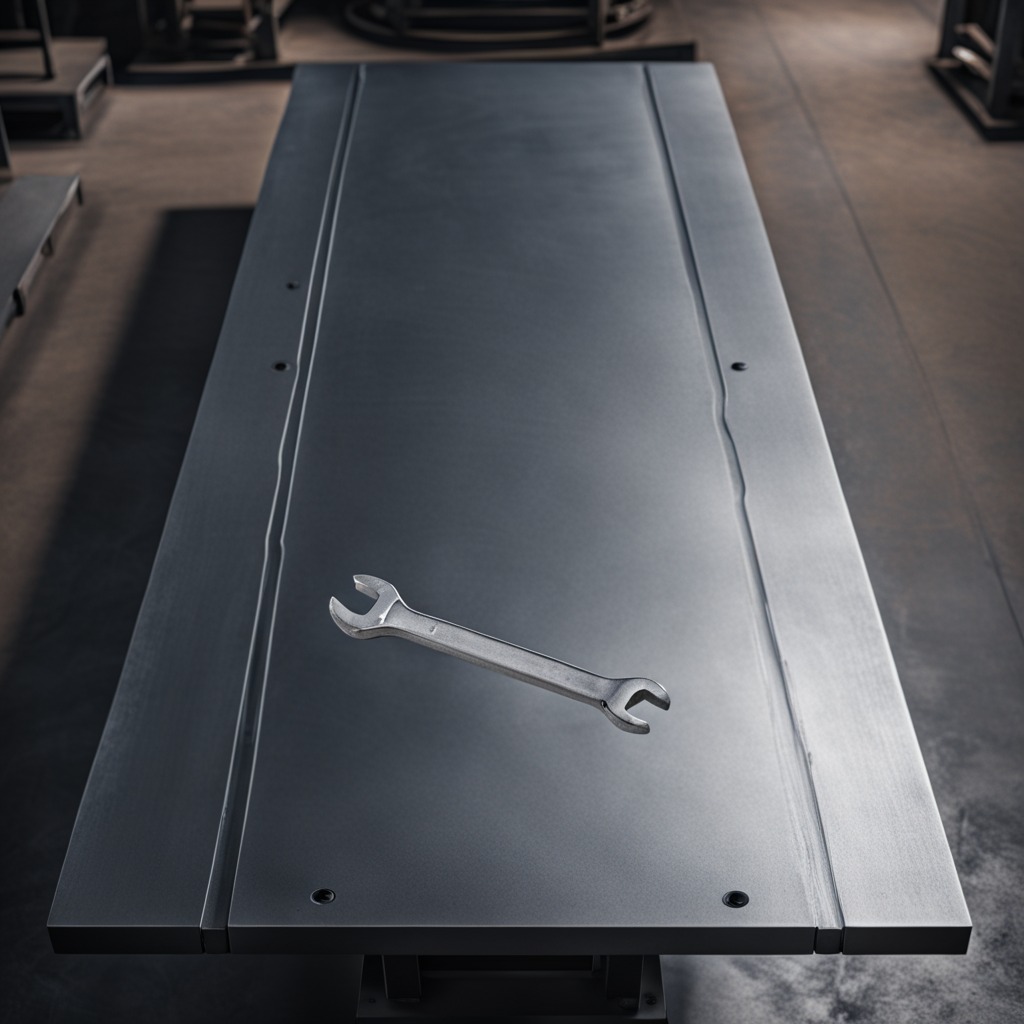
An wrench is lying on the cold steel table in a mining workshop.